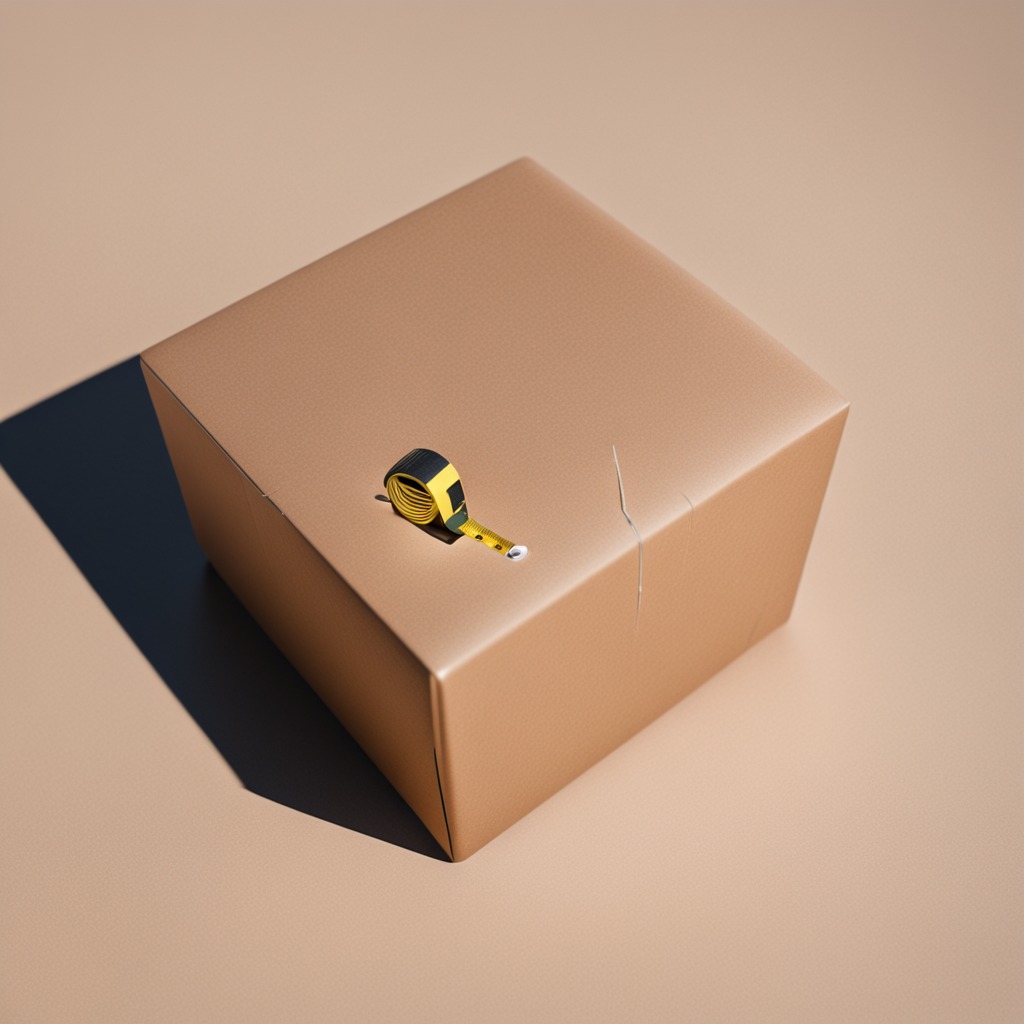
A measuring tape is lying on the cardboard box surface.